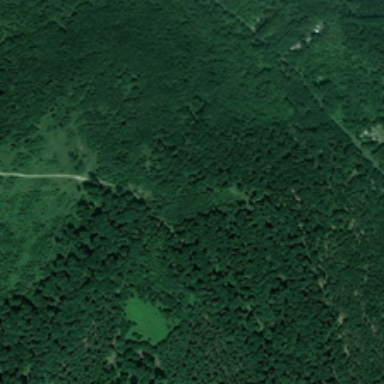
This is a forest .